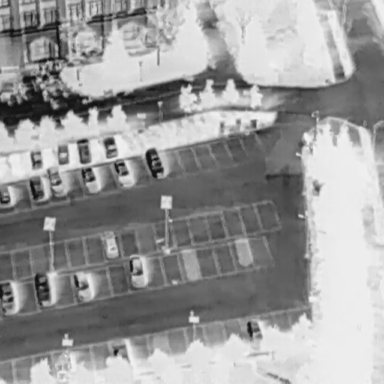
There are 16 Cars in the infrared image.